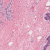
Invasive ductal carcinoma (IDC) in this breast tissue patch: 0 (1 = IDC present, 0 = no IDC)